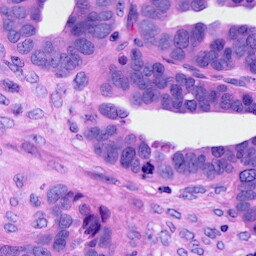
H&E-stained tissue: Ovarian